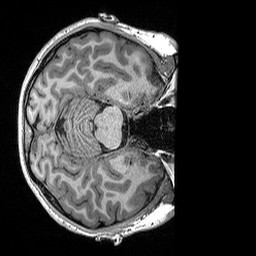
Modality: T1w
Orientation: axial
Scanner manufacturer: siemens
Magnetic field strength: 3 T
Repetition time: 2.3 s
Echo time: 0.00298 s